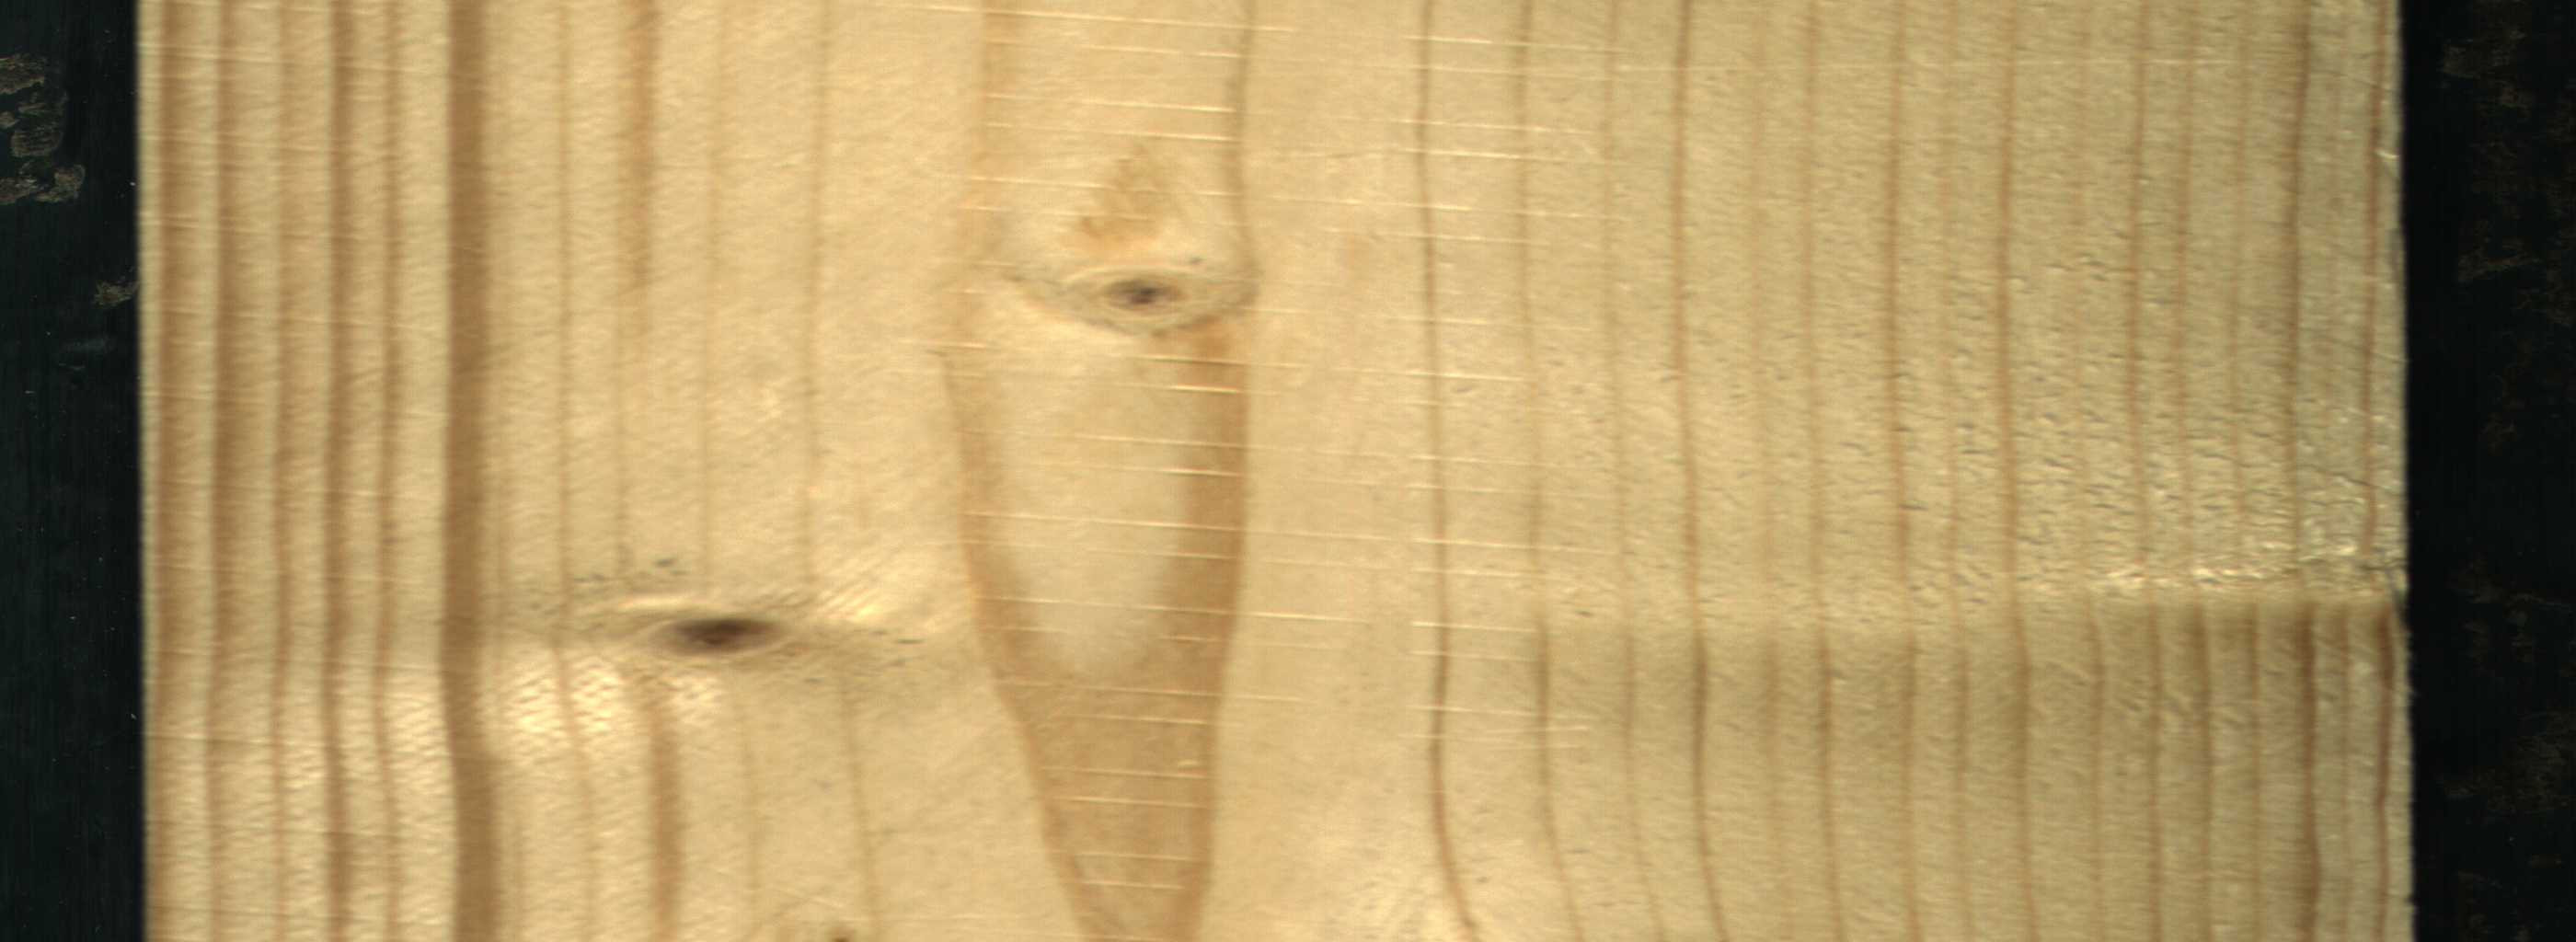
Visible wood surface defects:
Live_Knot
Live_Knot
Live_Knot
Live_Knot